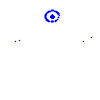
Particle: kaon